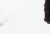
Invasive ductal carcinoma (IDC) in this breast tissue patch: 0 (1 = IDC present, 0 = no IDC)